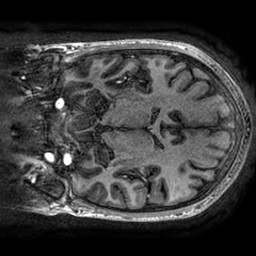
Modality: T1w
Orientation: coronal
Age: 21
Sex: male
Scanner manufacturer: ge
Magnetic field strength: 3 T
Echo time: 0.002736 s